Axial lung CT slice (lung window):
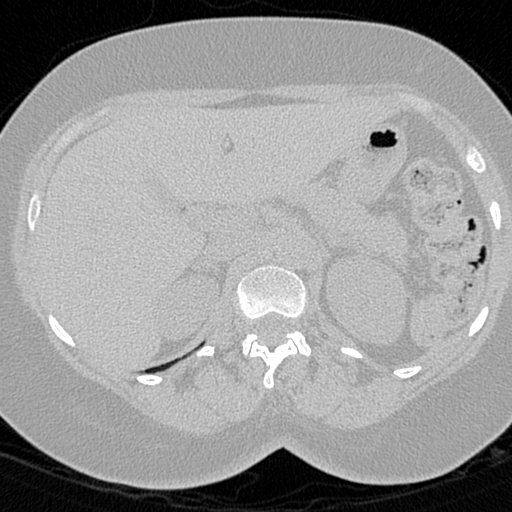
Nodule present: no